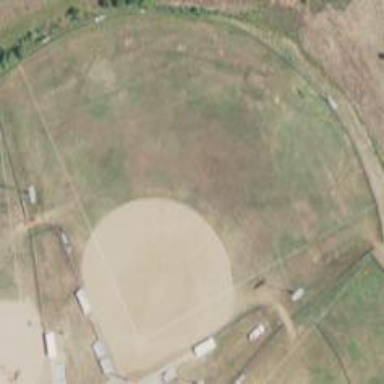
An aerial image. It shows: Baseball pitch for leisure land activities.